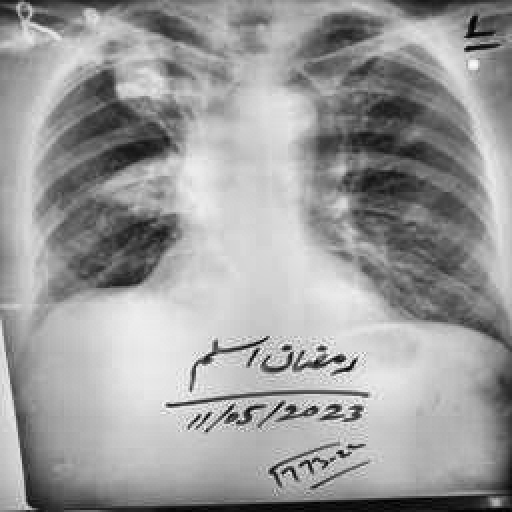
Finding: TUBERCULOSIS